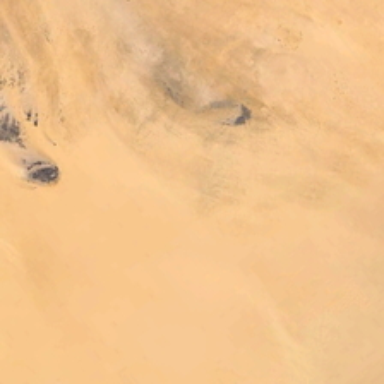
It is a large piece of yellow desert .